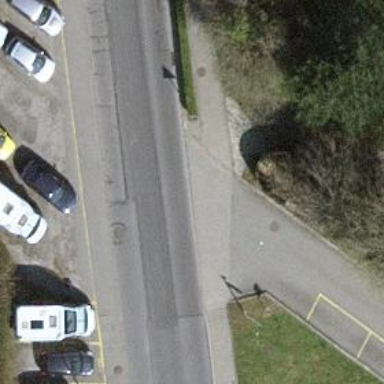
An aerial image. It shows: Secondary road with asphalt surface and lanes for cycling in both directions.